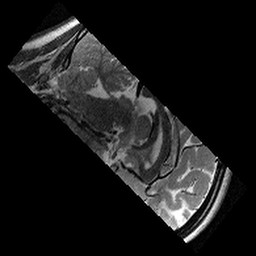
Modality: T2w
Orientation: sagittal
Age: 11
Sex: female
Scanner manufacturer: siemens
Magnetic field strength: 3 T
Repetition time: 9.23 s
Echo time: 0.067 s